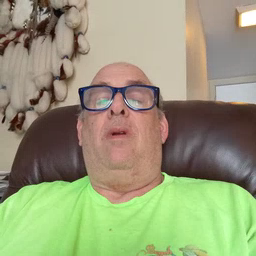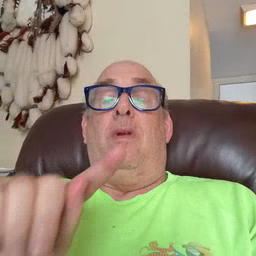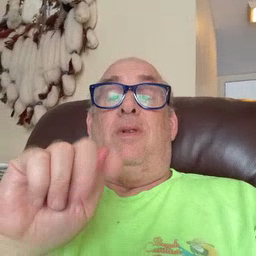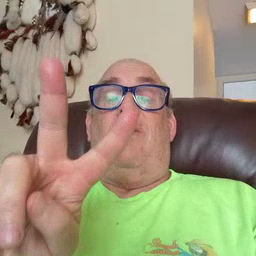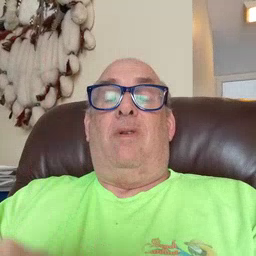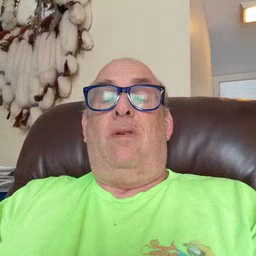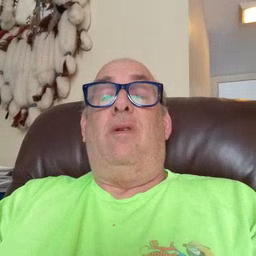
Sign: TV